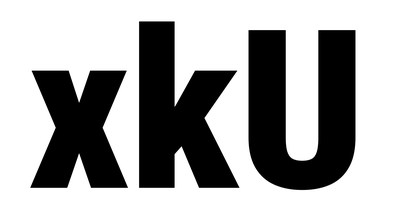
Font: Roboto_Condensed_Black